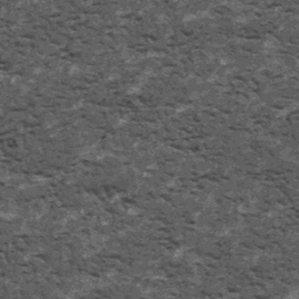
Label: frost